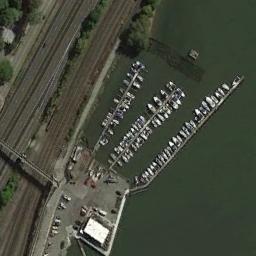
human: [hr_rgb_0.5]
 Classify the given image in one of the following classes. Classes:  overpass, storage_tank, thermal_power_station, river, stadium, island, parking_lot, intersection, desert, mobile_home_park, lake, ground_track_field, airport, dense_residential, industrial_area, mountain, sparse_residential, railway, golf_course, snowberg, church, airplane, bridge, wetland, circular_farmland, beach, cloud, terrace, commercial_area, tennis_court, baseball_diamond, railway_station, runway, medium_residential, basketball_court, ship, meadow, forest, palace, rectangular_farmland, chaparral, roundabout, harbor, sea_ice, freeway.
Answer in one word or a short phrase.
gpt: harbor